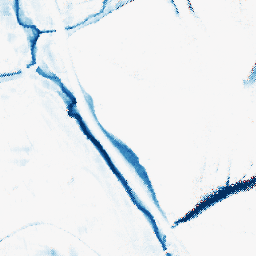
Category: morphological
Decomposition family: morphological_square
Decomposition parameters: operation: closing
size: 15
Upsampling method: regularized
Upsampling parameters: scale: 4
lambda_reg: 0.1
Upsampling scale: 4